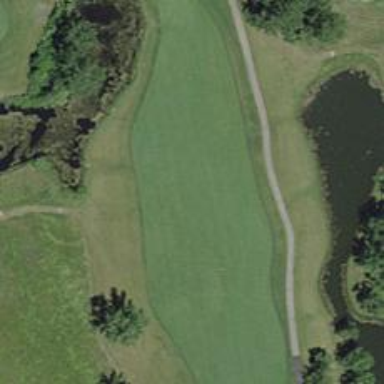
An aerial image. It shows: View of golf hole.